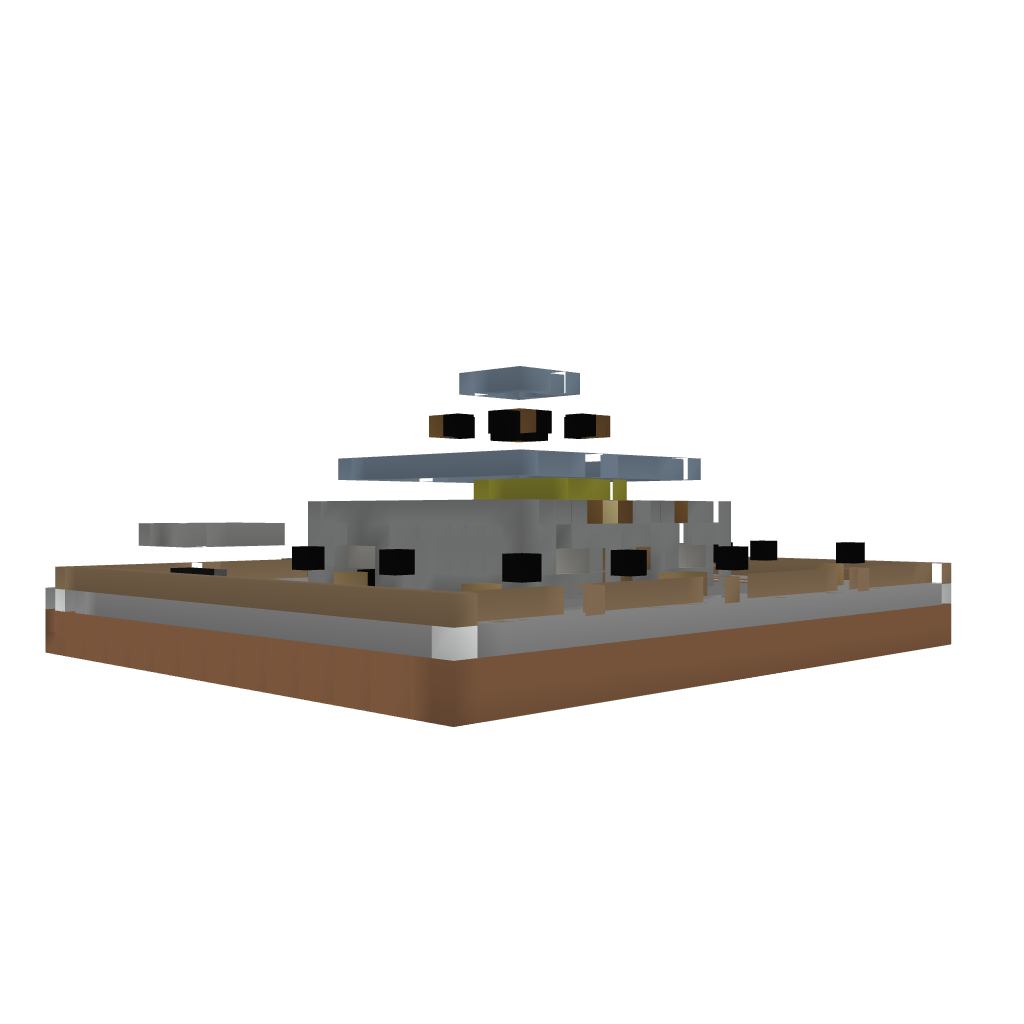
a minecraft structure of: Fazendinha - Small Farm